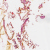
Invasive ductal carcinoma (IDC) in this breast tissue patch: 0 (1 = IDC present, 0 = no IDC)